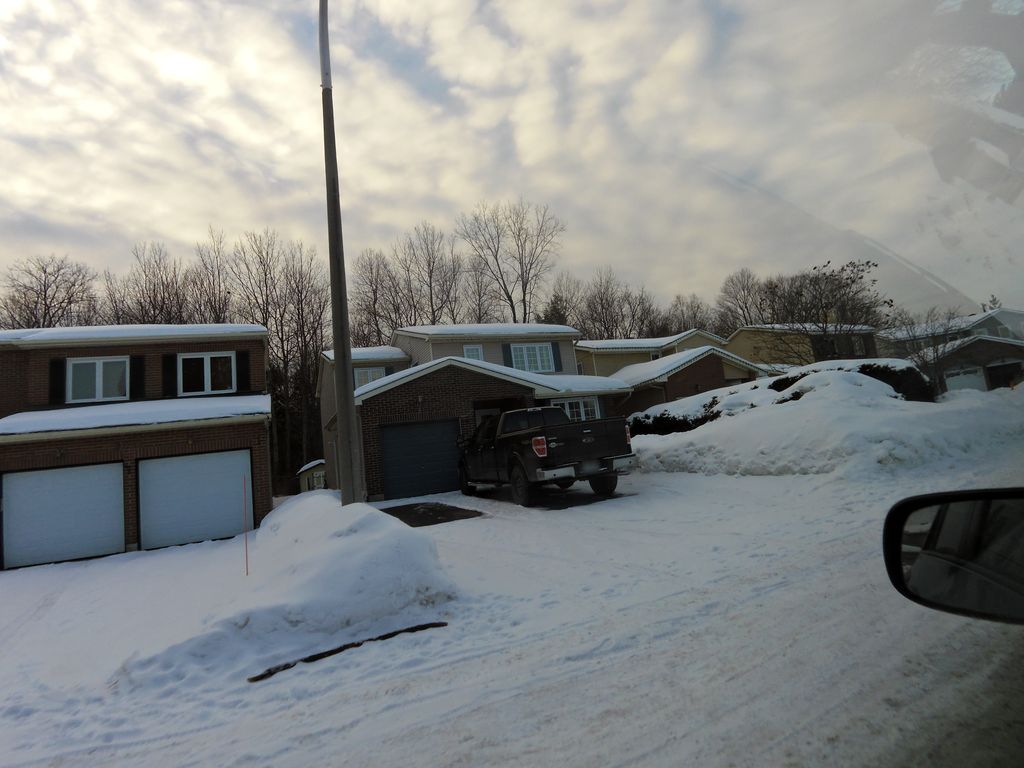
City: ottawa-gatineau